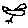
Label: bird